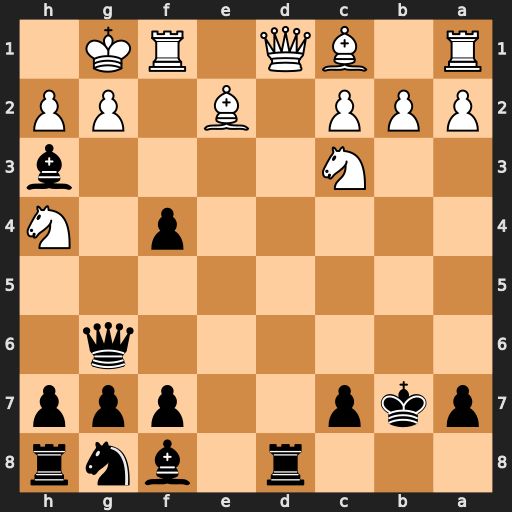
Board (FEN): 3r1bnr/pkp2ppp/6q1/8/5p1N/2N4b/PPP1B1PP/R1BQ1RK1
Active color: b
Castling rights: -
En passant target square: -
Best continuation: Qb6+ Kh1 Rxd1